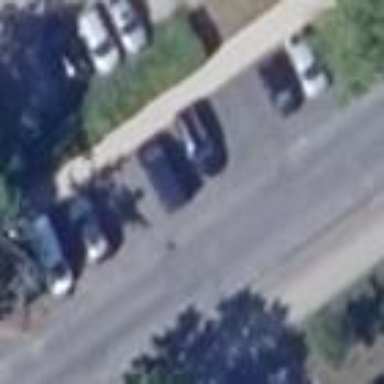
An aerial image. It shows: Parking area with surface.